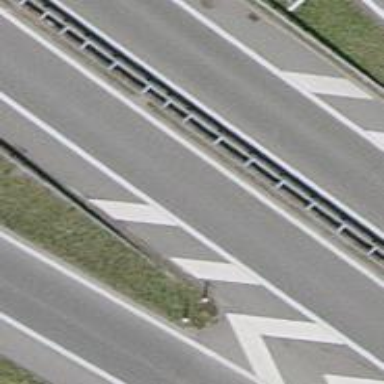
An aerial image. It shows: Trunk highway designated for motor vehicles.